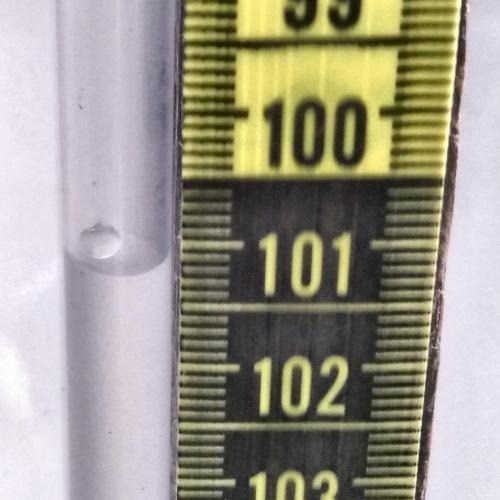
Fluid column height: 101.2 cm